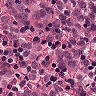
Metastatic tissue present: yes